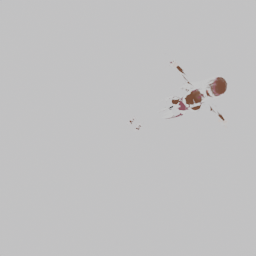
Label: people